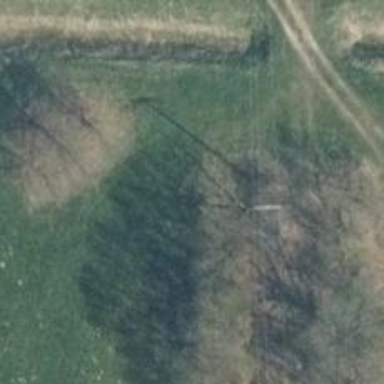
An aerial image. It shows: Power pole.